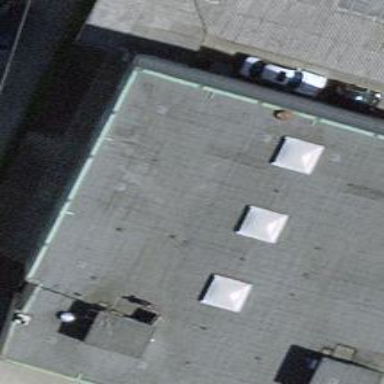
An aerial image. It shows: Office building.